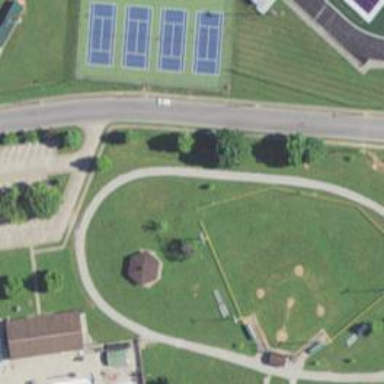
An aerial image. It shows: Baseball pitch for leisure land.